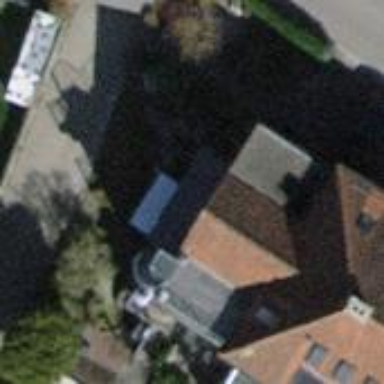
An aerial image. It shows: Building with tiled roof.